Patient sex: M
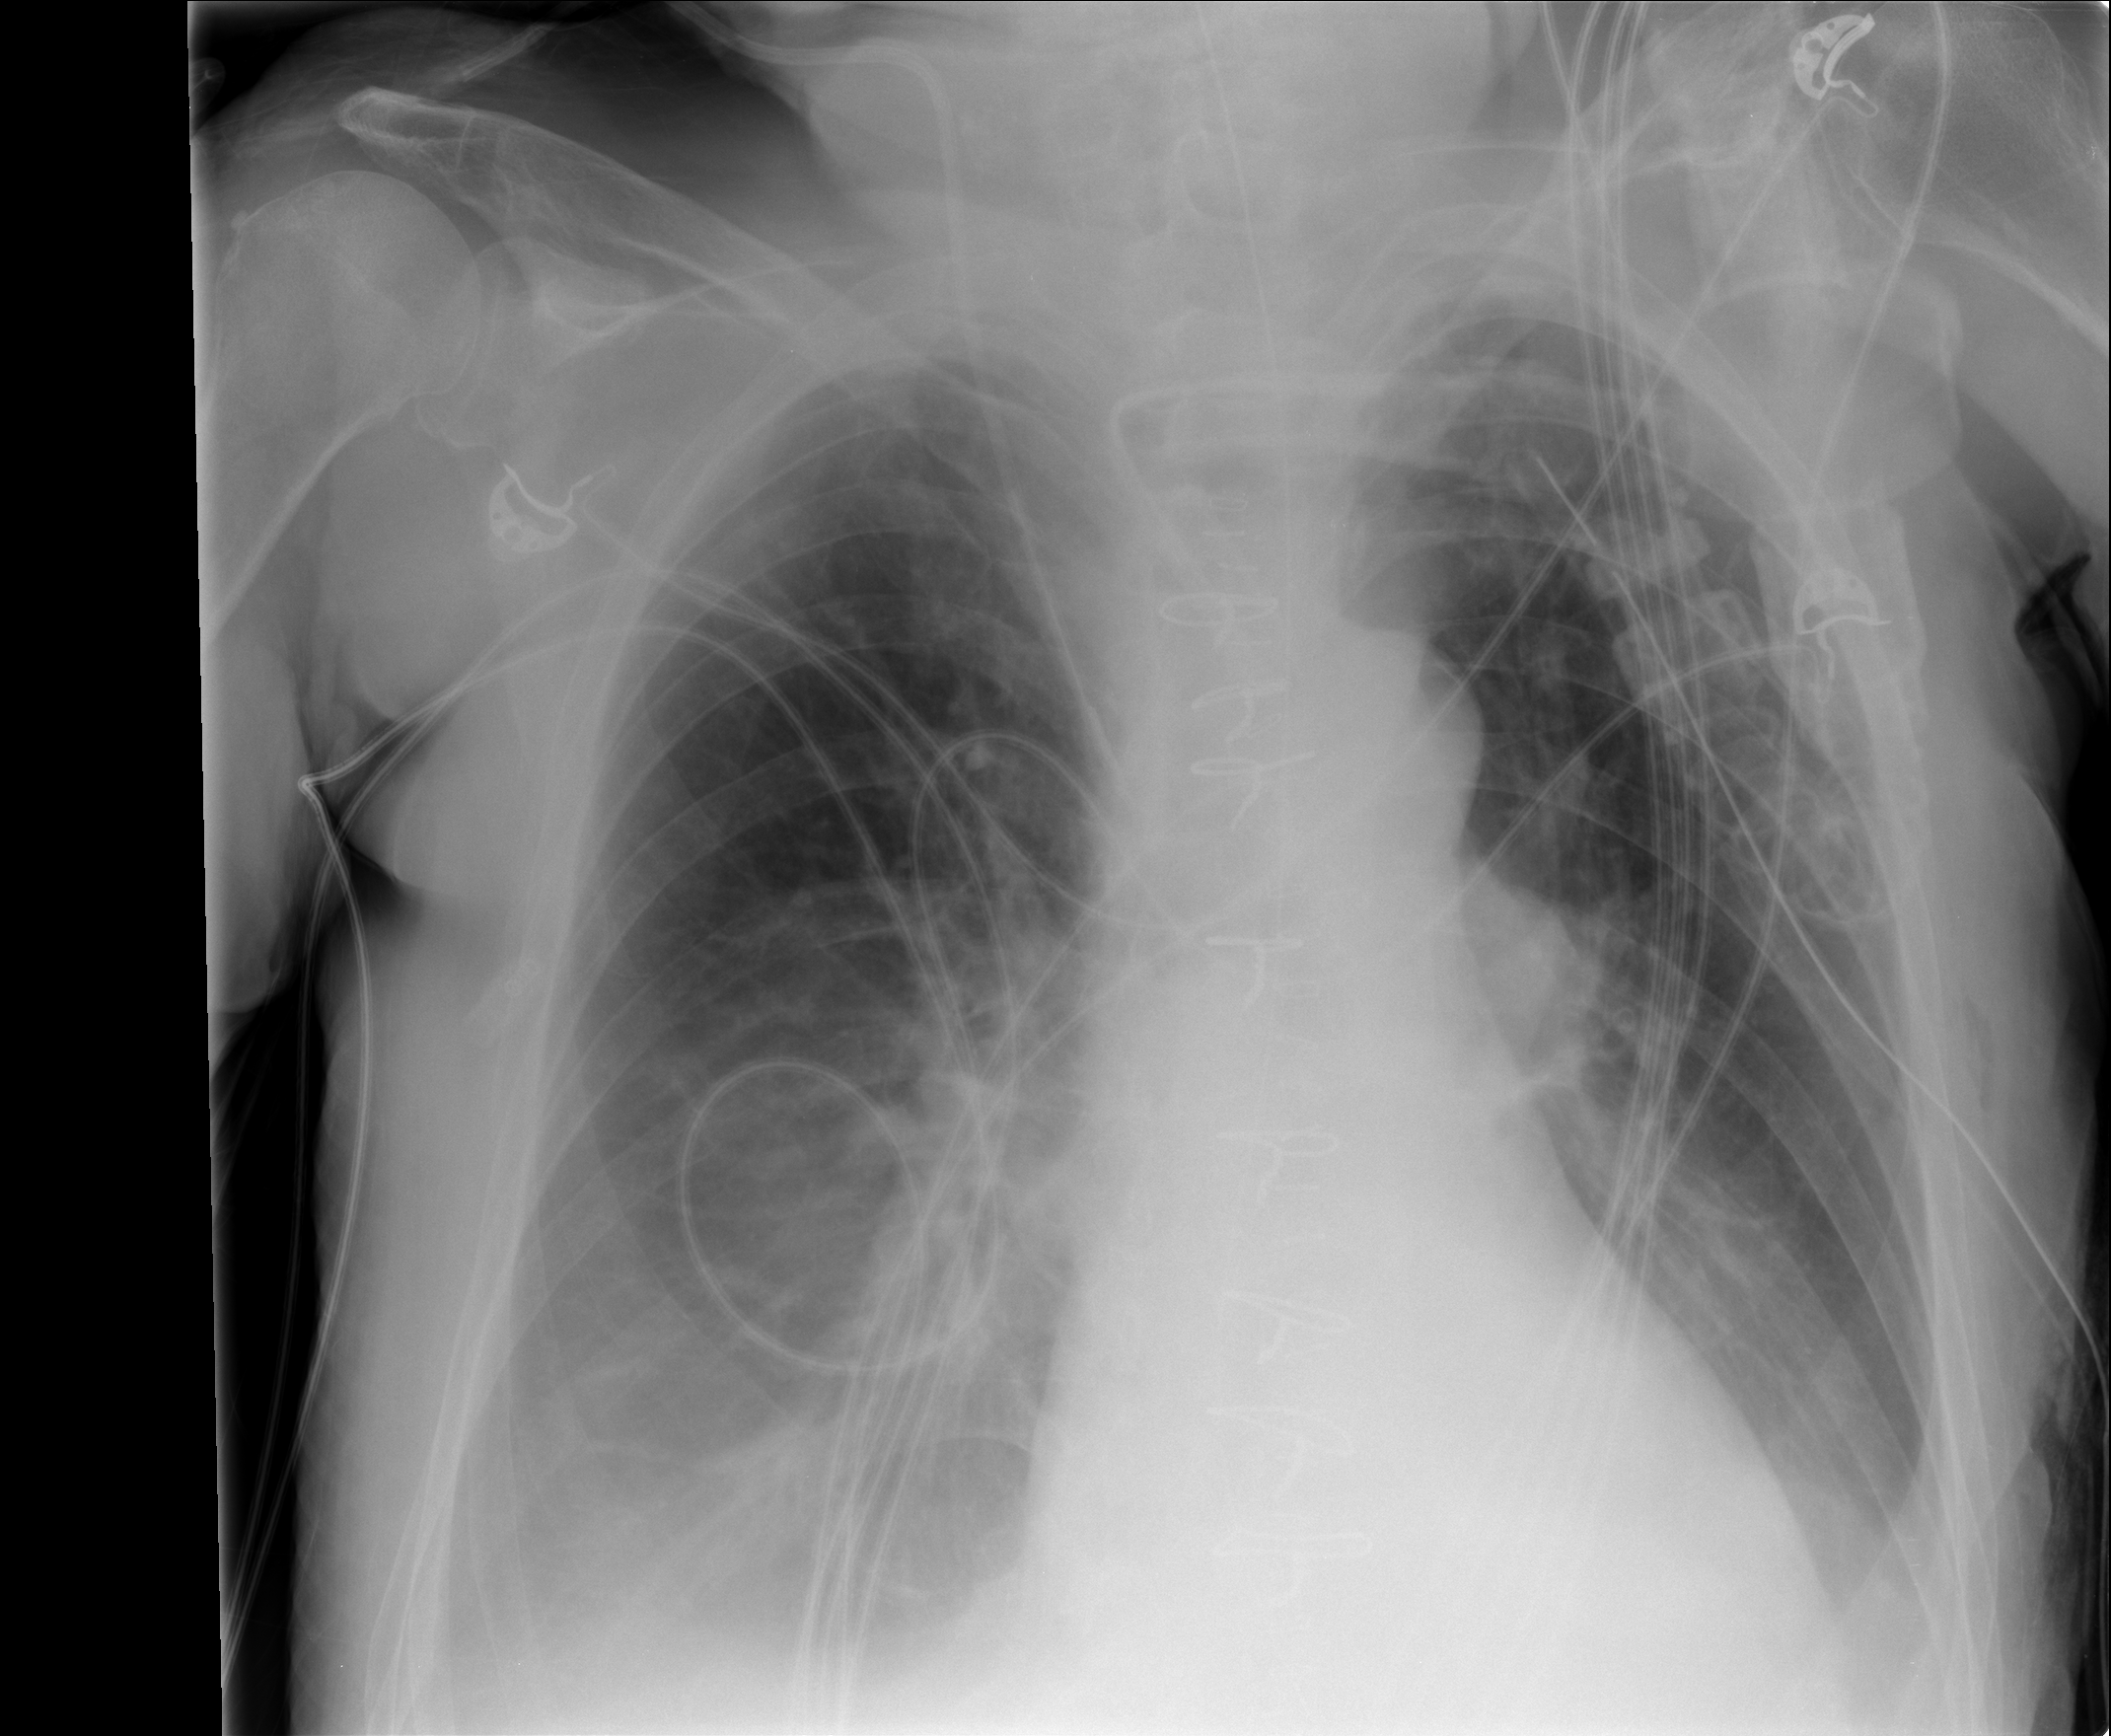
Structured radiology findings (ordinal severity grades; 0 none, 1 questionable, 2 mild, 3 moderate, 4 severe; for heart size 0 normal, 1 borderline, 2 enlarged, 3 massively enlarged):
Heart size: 0
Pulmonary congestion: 0
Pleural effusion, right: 2
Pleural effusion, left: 2
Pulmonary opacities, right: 0
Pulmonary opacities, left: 0
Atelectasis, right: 0
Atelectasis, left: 0